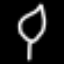
Label: leaf